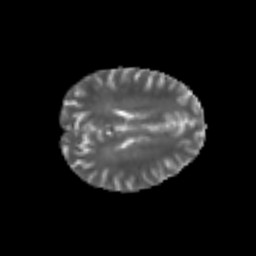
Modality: T2w
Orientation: axial
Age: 25
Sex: male
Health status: healthy